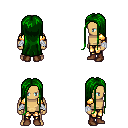
a pixel art fantasy rpg character, male body template, human, tanned skin, gold arm armor, gold greaves, green extra-long hairstyle, white cloth bandages, brown shoes, four views (front, back, left, right), 2x2 character sprite sheet, small pixel art, hard edges, no anti-aliasing